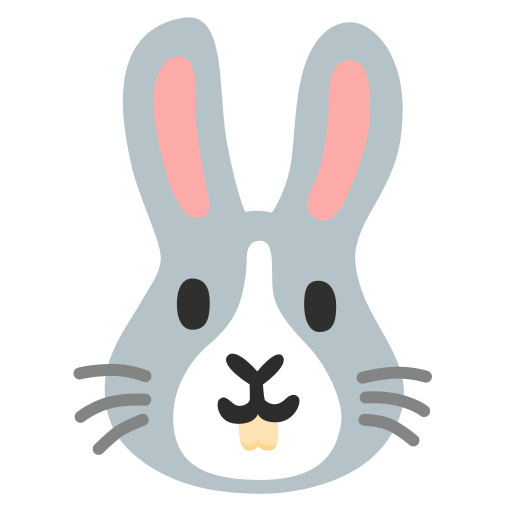
Emoji: 🐰